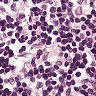
Metastatic tissue present: no